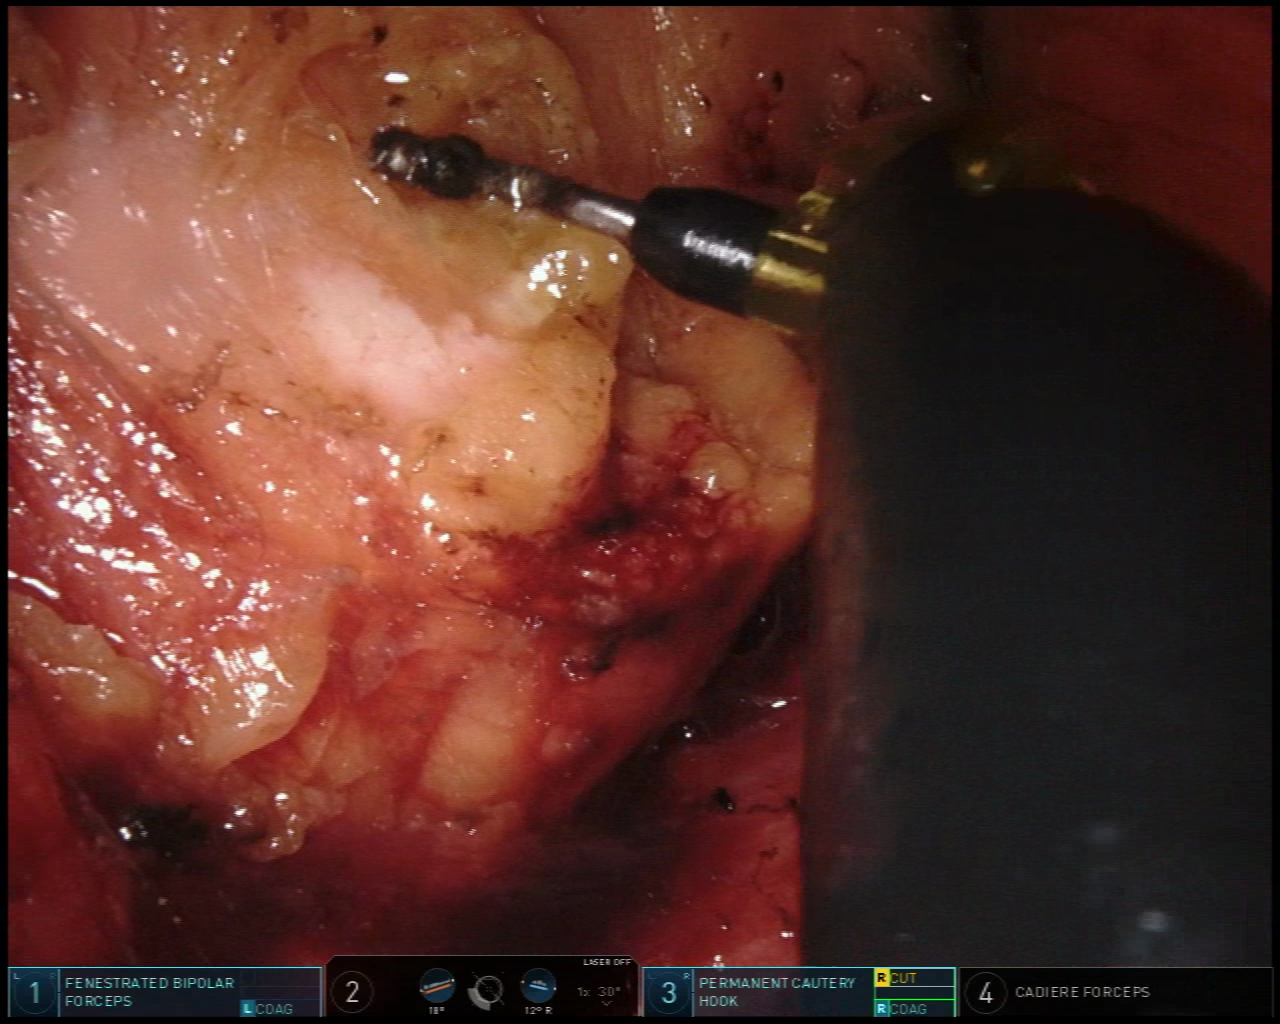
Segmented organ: pancreas
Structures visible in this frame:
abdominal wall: no
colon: no
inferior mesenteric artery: no
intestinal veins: no
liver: no
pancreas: yes
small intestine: no
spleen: no
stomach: no
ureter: no
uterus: no
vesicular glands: no